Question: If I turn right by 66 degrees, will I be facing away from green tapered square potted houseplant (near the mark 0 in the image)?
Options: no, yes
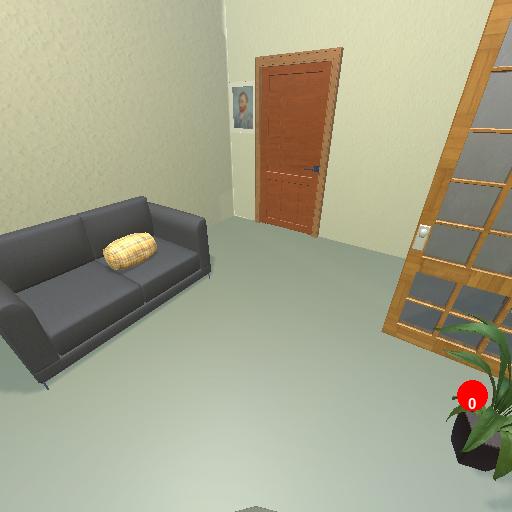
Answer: no